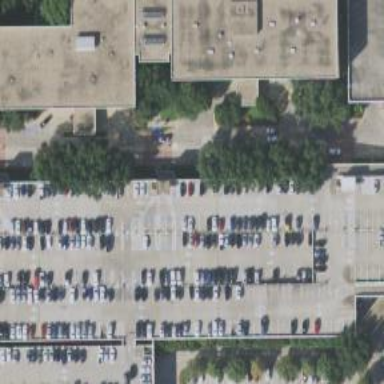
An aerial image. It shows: Parking space.